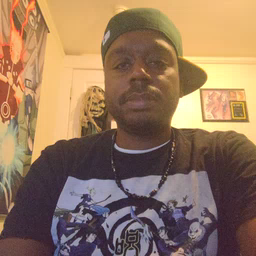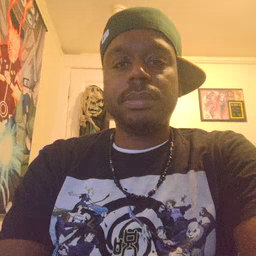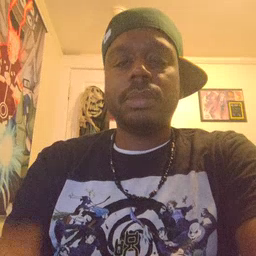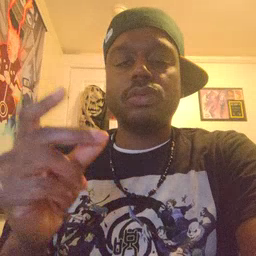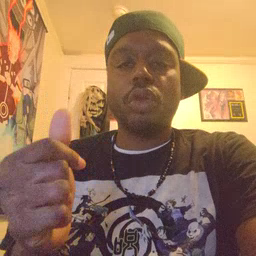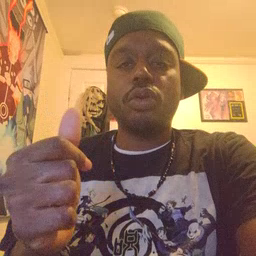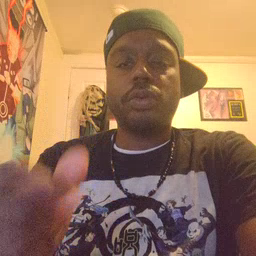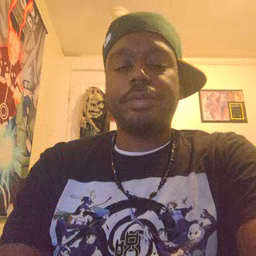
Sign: dog